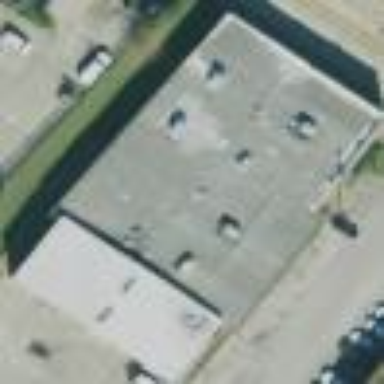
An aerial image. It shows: Building.